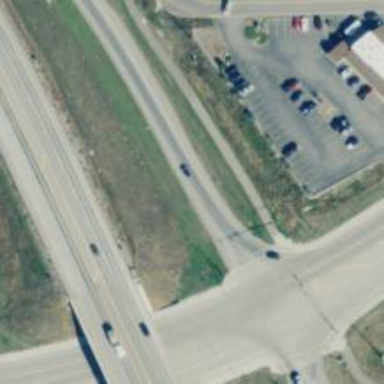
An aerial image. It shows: Trunk link highway.